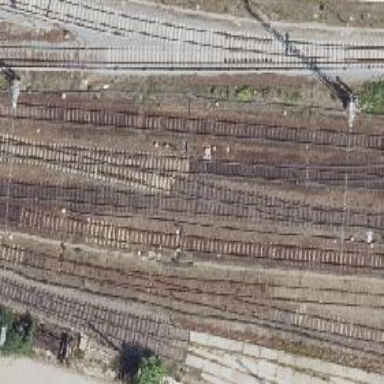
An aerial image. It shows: Wedge used for railway derailment.